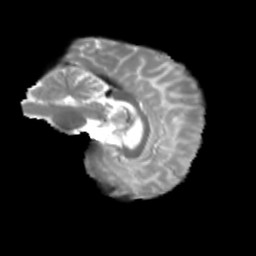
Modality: T2w
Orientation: sagittal
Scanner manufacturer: siemens
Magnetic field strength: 3 T
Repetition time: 4 s
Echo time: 0.0594 s